Question: I have a ObeservableCollection to be used as data binding to a list view. Following is the example of the list:
'''
[{"Category":"ENGINE","Key":"BATTERY","Value":"BATTERY"},
{"Category":"BRAKE","Key":"BRAKE","Value":"BRAKE PAD"},
{"Category":"ENGINE","Key":"COOLANT","Value":"COOLANT & WATER"}]
'''
What I already achieved is something like the following screenshot:
List View

Yes, I can use group descriptor to group them based on one of the property in the model and also assign a data template to GroupHeaderTemplate with checkbox on the right.
However, the problem is I can't access the group checkbox by calling id or name because it's created dynamically.
My requirement is to link the group(black) and sub items(pink) checkbox together which means when all the sub-items belongs to the group have been selected, the group checkbox should also be selected automatically and vice versa. Once one of item is unselected, then the group checkbox should be unselected as well.
Currently stuck and not sure how to proceed, any help would be appreciate. Thanks~
Edited with code:
'''
<?xml version="1.0" encoding="UTF-8" ?>
<ContentPage
xmlns="http://xamarin.com/schemas/2014/forms"
xmlns:syncfusion="clr-namespace:Syncfusion.ListView.XForms;assembly=Syncfusion.SfListView.XForms"
xmlns:data="clr-namespace:Syncfusion.DataSource;assembly=Syncfusion.DataSource.Portable"
xmlns:x="http://schemas.microsoft.com/winfx/2009/xaml" xmlns:local="clr-namespace:ASolute_Mobile" xmlns:local1="clr-namespace:ASolute_Mobile.Models.GroupedCheckListModel" xmlns:button="clr-namespace:Syncfusion.XForms.Buttons;assembly=Syncfusion.Buttons.XForms"
x:Class="ASolute_Mobile.FleetScreen.GroupedCheckList">
<StackLayout x:Name="Fleet_CheckItem" Spacing="15" Padding="15,15,15,15">
<syncfusion:SfListView x:Name="groupedListView" ItemsSource="{Binding Check}" AllowGroupExpandCollapse="True">
<syncfusion:SfListView.DataSource>
<data:DataSource>
<data:DataSource.GroupDescriptors>
<data:GroupDescriptor PropertyName="Category">
</data:GroupDescriptor>
</data:DataSource.GroupDescriptors>
</data:DataSource>
</syncfusion:SfListView.DataSource>
<syncfusion:SfListView.ItemTemplate>
<DataTemplate>
<ViewCell>
<ViewCell.View>
<StackLayout>
<StackLayout>
<button:SfCheckBox Text="{Binding Name}" IsChecked="{Binding IsSelected}" CheckedColor="LightCoral" FontSize="20" StateChanged="CheckBox_StateChanged" />
</StackLayout>
</StackLayout>
</ViewCell.View>
</ViewCell>
</DataTemplate>
</syncfusion:SfListView.ItemTemplate>
</syncfusion:SfListView>
<Image Source="nextPage.png" WidthRequest="70" HeightRequest="70" VerticalOptions="Center" HorizontalOptions="End" x:Name="fleet_confirm_icon" IsVisible="false">
<Image.GestureRecognizers>
<TapGestureRecognizer Tapped="fleet_toNextPage" />
</Image.GestureRecognizers>

</StackLayout>
</ContentPage>
'''
'''
using System;
using System.Collections.Generic;
using System.Collections.ObjectModel;
using System.Globalization;
using System.Linq;
using ASolute.Mobile.Models;
using ASolute_Mobile.Models;
using ASolute_Mobile.Models.GroupedCheckListModel;
using ASolute_Mobile.Utils;
using Newtonsoft.Json;
using Newtonsoft.Json.Linq;
using Syncfusion.XForms.Buttons;
using Xamarin.Forms;
namespace ASolute_Mobile.FleetScreen
{
public partial class GroupedCheckList : ContentPage
{
private ListItems item;
string recordURL;
List<clsCheckListItem> checkItems = new
List<clsCheckListItem>();
bool shouldLeave = true;
public GroupedCheckList()
{
InitializeComponent();
shouldLeave = false;
StackLayout main = new StackLayout();
Label title1 = new Label
{
FontSize = 15,
Text = "Check List",
TextColor = System.Drawing.Color.White
};
Label title2 = new Label
{
FontSize = 10,
Text = Ultis.Settings.SubTitle,
TextColor = System.Drawing.Color.White
};
main.Children.Add(title1);
main.Children.Add(title2);
NavigationPage.SetTitleView(this, main);
NavigationPage.SetHasBackButton(this, false);
displayData();
}
public GroupedCheckList(ListItems items, string recordUri)
{
item = items;
InitializeComponent();
shouldLeave = true;
recordURL = recordUri;
StackLayout main = new StackLayout();
Label title1 = new Label
{
FontSize = 15,
Text = "Check List",
TextColor = System.Drawing.Color.White
};
Label title2 = new Label
{
FontSize = 10,
Text = Ultis.Settings.SubTitle,
TextColor = System.Drawing.Color.White
};
main.Children.Add(title1);
main.Children.Add(title2);
NavigationPage.SetTitleView(this, main);
GetData();
}
async void GetData()
{
try
{
var content = await DependencyService.Get<CommonFunctionInterface>().CallWebService(0, null, Ultis.Settings.SessionBaseURI, recordURL, this);
if (content != null)
{
clsResponse response = JsonConvert.DeserializeObject<clsResponse>(content);
if (response.Result != "")
{
var msgBoxResponse = await DisplayAlert("Info", response.Result, "YES", "NO");
if (msgBoxResponse)
{
displayData();
}
else
{
await Navigation.PopAsync();
}
}
else
{
displayData();
}
}
}
catch (Exception e)
{
await DisplayAlert("Error", e.Message, "OK");
}
}
async void displayData()
{
try
{
var content1 = await DependencyService.Get<CommonFunctionInterface>().CallWebService(0, null, Ultis.Settings.SessionBaseURI, ControllerUtil.getNewFleetCheckListURL(), this);
if (content1 != null)
{
clsResponse response1 = JsonConvert.DeserializeObject<clsResponse>(content1);
if (response1.IsGood == true)
{
checkItems = JObject.Parse(content1)["Result"].ToObject<List<clsCheckListItem>>();
BindingContext = new GroupedCheckListModel(checkItems);
groupedListView.GroupHeaderTemplate = new DataTemplate(() => {
StackLayout headerStack = new StackLayout
{
Orientation = StackOrientation.Horizontal,
HorizontalOptions = LayoutOptions.FillAndExpand
};
StackLayout labelStack = new StackLayout
{
HorizontalOptions = LayoutOptions.StartAndExpand,
};
Label label = new Label()
{
FontSize = 22,
FontAttributes = FontAttributes.Bold
};
//Key is the property group.Key, not from our list
label.SetBinding(Label.TextProperty, "Key");
labelStack.Children.Add(label);
StackLayout checkBoxStack = new StackLayout
{
HorizontalOptions = LayoutOptions.EndAndExpand
};
SfCheckBox checkBox = new SfCheckBox();
checkBox.SetBinding(SfCheckBox.IsCheckedProperty, "IsSelected");
checkBox.StateChanged += SfCheckBox_StateChanged;
checkBoxStack.Children.Add(checkBox);
headerStack.Children.Add(labelStack);
headerStack.Children.Add(checkBoxStack);
return new ViewCell { View = headerStack, StyleId = "NewViewCell" };
});
//groupedListView.DataSource.GroupDescriptors.Add(new Syncfusion.DataSource.GroupDescriptor()
//{
// PropertyName = "Category",
// KeySelector = (object obj1) =>
// {
// var item = (obj1 as GroupCheckListItem);
// return item.Category[0].ToString();
// }
//});
}
fleet_confirm_icon.IsVisible = true;
}
}
catch (Exception e)
{
await DisplayAlert("Error", e.Message, "OK");
}
}
async void CheckBox_StateChanged(System.Object sender, Syncfusion.XForms.Buttons.StateChangedEventArgs e)
{
}
public async void fleet_toNextPage(object sender, EventArgs e)
{
checkItems.Clear();
try
{
//if (fleet_selectAll.IsChecked == true)
//{
// checkItems.Clear();
//}
//else
//{
ObservableCollection<GroupedCheckListItem> checkedItems = new ObservableCollection<GroupedCheckListItem>();
checkedItems = GroupedCheckListModel.CheckedList;
foreach (GroupedCheckListItem item1 in checkedItems)
{
if (item1.IsSelected == false)
{
//checkItems.Add(new clsCheckListItem(item1.Category, item1.Name));
}
}
//}
var content = await DependencyService.Get<CommonFunctionInterface>().CallWebService(0, null, Ultis.Settings.SessionBaseURI, ControllerUtil.getDownloadMenuURL(), this);
clsResponse response = JsonConvert.DeserializeObject<clsResponse>(content);
if (response.IsGood == true)
{
var menu = JObject.Parse(content)["Result"].ToObject<clsLogin>();
//await Navigation.PushAsync(new CheckList2(checkItems, menu.CheckListLinkId));
}
}
catch (Exception exception)
{
await DisplayAlert("Error", exception.Message, "Ok");
}
}
async void SfCheckBox_StateChanged(System.Object sender, Syncfusion.XForms.Buttons.StateChangedEventArgs e)
{
try
{
SfCheckBox checkBox = sender as SfCheckBox;
var binding = checkBox.BindingContext as Syncfusion.DataSource.Extensions.GroupResult;
var groupedList = checkItems.GroupBy(x => x.Category);
foreach (var group in groupedList)
{
if (group.Key == binding.Key.ToString())
{
ObservableCollection<GroupedCheckListItem> oriItems = new ObservableCollection<GroupedCheckListItem>();
oriItems = GroupedCheckListModel.CheckedList;
foreach (var item in oriItems)
{
if (item.Category == group.Key)
{
item.IsSelected = checkBox.IsChecked.Value ? true : false;
}
}
break;
}
}
}
catch (Exception ex)
{
await DisplayAlert("Error", ex.Message, "Ok");
}
}
}
}
'''
'''
using ASolute.Mobile.Models;
using ASolute_Mobile.Models;
using System;
using System.Collections.Generic;
using System.Collections.ObjectModel;
using System.ComponentModel;
using System.Globalization;
using System.Runtime.CompilerServices;
using System.Text;
using Xamarin.Forms;
namespace ASolute_Mobile.Models.GroupedCheckListModel
{
public class GroupedCheckListModel : PropertyChange
{
public static ObservableCollection<GroupedCheckListItem> chkList;
public ObservableCollection<GroupedCheckListItem> Check
{
set { SetProperty(ref chkList, value); }
get { return chkList; }
}
public GroupedCheckListModel(List<clsCheckListItem> listItems)
{
Check = new ObservableCollection<GroupedCheckListItem>();
foreach (clsCheckListItem item in listItems)
{
Check.Add(AddNew(item.Category, item.Key, item.Value, false));
};
}
public static ObservableCollection<GroupedCheckListItem> CheckedList
{
get { return chkList; }
}
private GroupedCheckListItem AddNew(string category, string key, string value, bool isSelected)
{
var chkItem = new GroupedCheckListItem(category, key, value, isSelected);
return chkItem;
}
}
public class GroupingSelectionConverter : IValueConverter
{
public object Convert(object value, Type targetType, object parameter, CultureInfo culture)
{
if (value == null)
return value;
return value;
//GroupResult groupResult = value as GroupResult;
//SfListView listview = parameter as SfListView;
//var items = new List<MusicInfo>(groupResult.Items.ToList<MusicInfo>());
//if ((items.All(listitem => listitem.IsSelected == false)))
//{
// for (int i = 0; i < items.Count(); i++)
// {
// var item = items[i];
// (item as MusicInfo).IsSelected = false;
// listview.SelectedItems.Remove(item);
// }
// return ImageSource.FromResource("CustomSelection.Images.NotSelected.png");
//}
//else if ((items.All(listitem => listitem.IsSelected == true)))
//{
// for (int i = 0; i < items.Count(); i++)
// {
// var item = items[i];
// (item as MusicInfo).IsSelected = true;
// listview.SelectedItems.Add(item);
// }
// return ImageSource.FromResource("CustomSelection.Images.Selected.png");
//}
//else
// return ImageSource.FromResource("CustomSelection.Images.Intermediate.png");
}
public object ConvertBack(object value, Type targetType, object parameter, CultureInfo culture)
{
throw new NotImplementedException();
}
}
public class SelectionBoolToImageConverter : IValueConverter
{
public object Convert(object value, Type targetType, object parameter, CultureInfo culture)
{
//if ((bool)value)
// return ImageSource.FromResource("CustomSelection.Images.Selected.png");
//else
// return ImageSource.FromResource("CustomSelection.Images.NotSelected.png");
if (value == null)
return value;
return value;
}
public object ConvertBack(object value, Type targetType, object parameter, CultureInfo culture)
{
throw new NotImplementedException();
}
}
}
'''
'''
using System;
namespace ASolute_Mobile.Models.GroupedCheckListModel
{
public class GroupedCheckListItem : PropertyChange
{
private string category;
private string name;
private string key;
private bool isSelected;
public string Category
{
set { SetProperty(ref category, value); }
get { return category; }
}
public string Name
{
set { SetProperty(ref name, value); }
get { return name; }
}
public string Key
{
set { SetProperty(ref key, value); }
get { return key; }
}
public bool IsSelected
{
set { SetProperty(ref isSelected, value); }
get { return isSelected; }
}
public GroupedCheckListItem(string category, string key, string name, bool isSelected)
{
Category = category;
Key = key;
Name = name;
IsSelected = isSelected;
}
}
}
'''
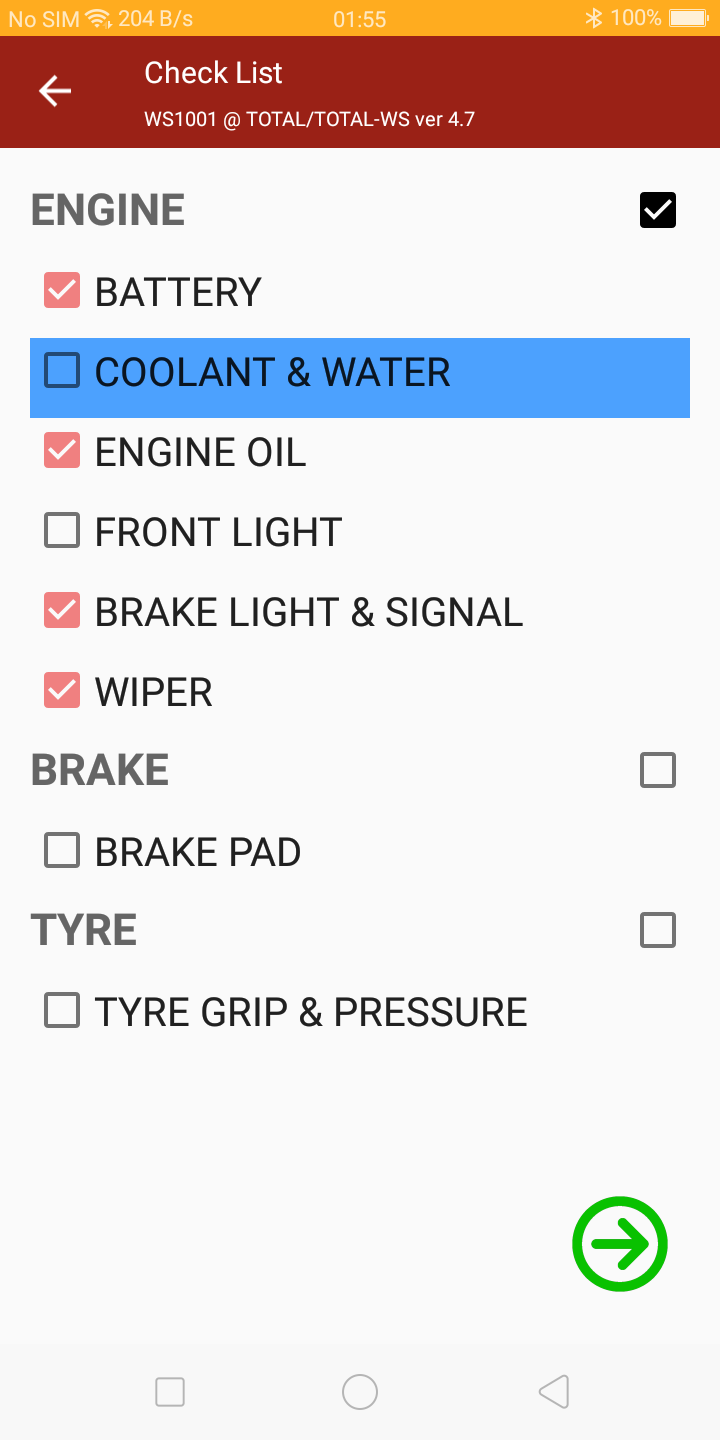
Answer: SfListView allows selecting each group and items in the group like a checkBox selection. The checkBox state in the GroupHeader Template will be updated whenever items select and deselect by using converter.
In XAML:
'''
<ContentPage xmlns:syncfusion="clr-namespace:Syncfusion.ListView.XForms;assembly=Syncfusion.SfListView.XForms">
<syncfusion:SfListView>
<syncfusion:SfListView.GroupHeaderTemplate>
<DataTemplate>
<ViewCell>
<ViewCell.View>
<Grid BackgroundColor="#d3d3d3">
<Grid.ColumnDefinitions>
<ColumnDefinition Width="30" />
<ColumnDefinition Width="*" />
<ColumnDefinition Width="Auto" />
</Grid.ColumnDefinitions>
<Label Text="{Binding Key}" Grid.Column="1" VerticalTextAlignment="Center"/>
<Image Grid.Column="2" IsVisible="{Binding SelectionMode, Source={x:Reference listView}}" HorizontalOptions="Center" VerticalOptions="Center" Source="{Binding ., Converter={StaticResource GroupingSelectionConverter}, ConverterParameter={x:Reference listView}}">
<Image.GestureRecognizers>
<TapGestureRecognizer Tapped="TapGestureRecognizer_Tapped"/>
</Image.GestureRecognizers>

</Grid>
</ViewCell.View>
</ViewCell>
</DataTemplate>
</syncfusion:SfListView.GroupHeaderTemplate>
</syncfusion:SfListView>
</ContentPage>
'''
In Converter:
'''
public object Convert(object value, Type targetType, object parameter, CultureInfo culture)
{
if (value == null)
return value;
GroupResult groupResult = value as GroupResult;
SfListView list = parameter as SfListView;
var items = new List<MusicInfo>(groupResult.Items.ToList<MusicInfo>());
if ((items.All(item => item.IsSelected == false)))
{
for (int i = 0; i < items.Count(); i++)
{
var item = items[i];
(item as MusicInfo).IsSelected = false;
list.SelectedItems.Remove(item);
}
return ImageSource.FromResource("CustomSelection.Images.NotSelected.png");
}
else if ((items.All(item => item.IsSelected == true)))
{
for (int i = 0; i < items.Count(); i++)
{
var item = items[i];
(item as MusicInfo).IsSelected = true;
list.SelectedItems.Add(item);
}
return ImageSource.FromResource("CustomSelection.Images.Selected.png");
}
else
return ImageSource.FromResource("CustomSelection.Images.Intermediate.png");
}
'''
In xaml.cs page,
'''
using Syncfusion.ListView.XForms.Control.Helpers;
private void TapGestureRecognizer_Tapped(object sender, EventArgs e)
{
var image = (sender as Image);
var groupResult = image.BindingContext as GroupResult;
if (groupResult == null)
return;
var items = groupResult.Items.ToList<MusicInfo>().ToList();
if ((items.All(listItem => listItem.IsSelected == true)))
{
for (int i = 0; i < items.Count(); i++)
{
var item = items[i];
(item as MusicInfo).IsSelected = false;
}
}
else if ((items.All(listItem => listItem.IsSelected == false)))
{
for (int i = 0; i < items.Count(); i++)
{
var item = items[i];
(item as MusicInfo).IsSelected = true;
}
}
this.RefreshGroupHeader(groupResult);
listView.RefreshView();
}
private void RefreshGroupHeader(GroupResult group)
{
foreach (var item in this.listView.GetVisualContainer().Children)
{
if (item.BindingContext == group)
{
item.BindingContext = null;
(item as GroupHeaderItem).Content.BindingContext = null;
}
}
}
'''